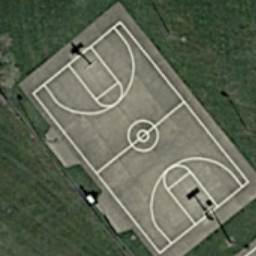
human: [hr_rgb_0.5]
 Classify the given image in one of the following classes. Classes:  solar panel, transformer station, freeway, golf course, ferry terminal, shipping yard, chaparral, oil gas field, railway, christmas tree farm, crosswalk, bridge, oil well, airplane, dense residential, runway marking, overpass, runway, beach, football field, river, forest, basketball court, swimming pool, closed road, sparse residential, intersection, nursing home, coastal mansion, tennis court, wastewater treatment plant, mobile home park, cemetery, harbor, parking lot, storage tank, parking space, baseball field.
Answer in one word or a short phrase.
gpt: basketball court